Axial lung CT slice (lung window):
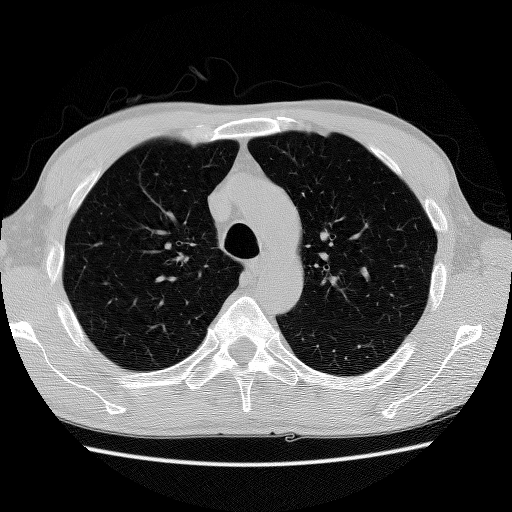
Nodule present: no